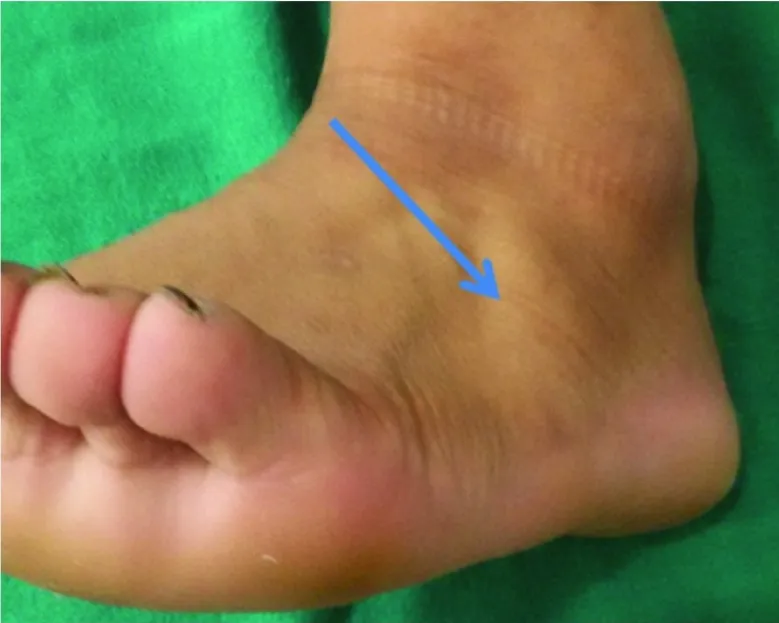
Normal EDB (arrow head) in a healthy volunteer.
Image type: medical_photograph (skin_photograph)